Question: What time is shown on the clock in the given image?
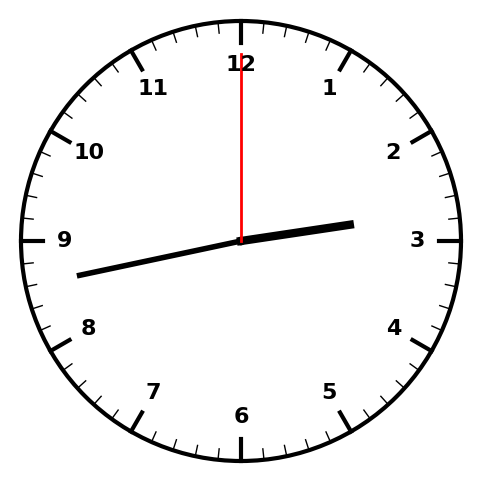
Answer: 02:43:00